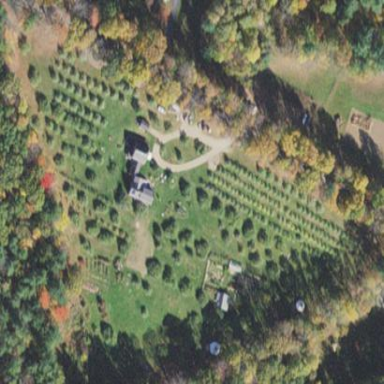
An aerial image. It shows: Orchard.